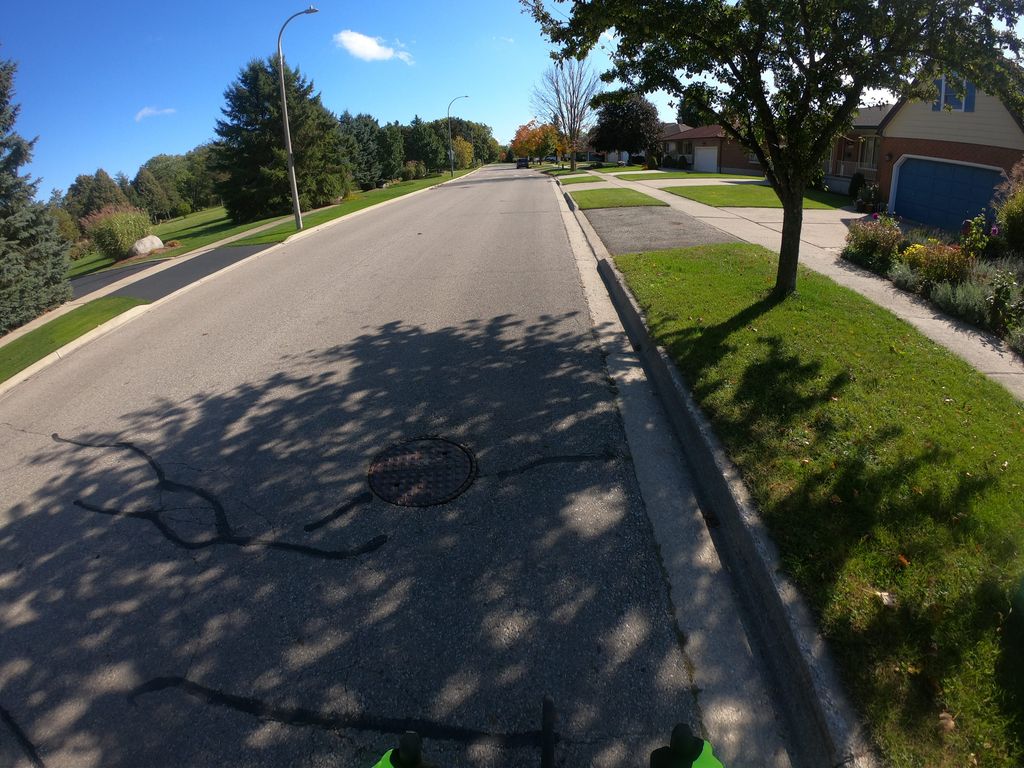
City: kitchener-waterloo